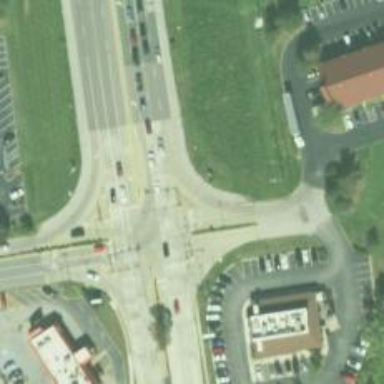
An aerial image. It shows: Secondary link road.